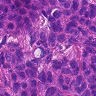
Metastatic tissue present: yes